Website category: sports
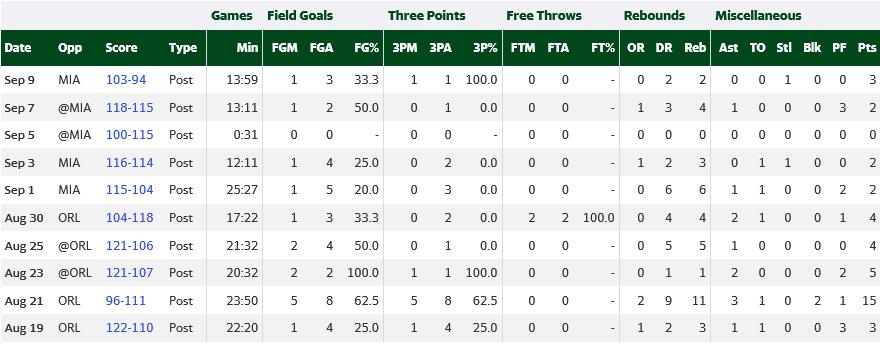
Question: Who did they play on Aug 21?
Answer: ORL

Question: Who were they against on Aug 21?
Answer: ORL

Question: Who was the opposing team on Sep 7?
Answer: MIA

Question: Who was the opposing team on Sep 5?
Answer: MIA

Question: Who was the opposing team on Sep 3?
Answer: MIA

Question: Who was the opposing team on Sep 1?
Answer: MIA

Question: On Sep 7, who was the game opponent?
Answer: MIA

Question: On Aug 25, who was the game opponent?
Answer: ORL

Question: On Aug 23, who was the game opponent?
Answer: ORL

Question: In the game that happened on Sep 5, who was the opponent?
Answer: MIA

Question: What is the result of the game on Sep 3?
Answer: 116-114

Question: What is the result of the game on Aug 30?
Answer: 104-118

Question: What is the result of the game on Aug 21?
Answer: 96-111

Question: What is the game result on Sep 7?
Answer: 118-115

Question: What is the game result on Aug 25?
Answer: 121-106

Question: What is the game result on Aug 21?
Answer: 96-111

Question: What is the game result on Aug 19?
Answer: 122-110

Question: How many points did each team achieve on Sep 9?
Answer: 103-94

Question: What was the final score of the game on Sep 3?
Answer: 116-114

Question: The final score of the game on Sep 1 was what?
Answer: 115-104

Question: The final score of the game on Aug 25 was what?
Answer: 121-106

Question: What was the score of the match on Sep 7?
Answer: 118-115

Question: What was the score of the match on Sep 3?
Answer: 116-114

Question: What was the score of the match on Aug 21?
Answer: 96-111

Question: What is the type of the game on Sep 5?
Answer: Post

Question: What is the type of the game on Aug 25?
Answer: Post

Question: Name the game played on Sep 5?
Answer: Post

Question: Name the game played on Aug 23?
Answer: Post

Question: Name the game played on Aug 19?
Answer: Post

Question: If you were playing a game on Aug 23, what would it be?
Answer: Post

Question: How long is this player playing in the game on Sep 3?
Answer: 12:11

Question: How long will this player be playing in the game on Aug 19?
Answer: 22:20

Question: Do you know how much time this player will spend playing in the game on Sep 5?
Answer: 0:31

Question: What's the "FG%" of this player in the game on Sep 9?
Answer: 33.3

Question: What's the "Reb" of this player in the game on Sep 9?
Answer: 2

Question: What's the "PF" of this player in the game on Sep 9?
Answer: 0

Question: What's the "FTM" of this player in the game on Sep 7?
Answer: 0

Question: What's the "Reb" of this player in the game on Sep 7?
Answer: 4

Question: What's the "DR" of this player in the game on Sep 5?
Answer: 0

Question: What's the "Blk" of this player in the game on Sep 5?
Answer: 0

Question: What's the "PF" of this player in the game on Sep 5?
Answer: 0

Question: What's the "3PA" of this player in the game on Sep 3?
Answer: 2

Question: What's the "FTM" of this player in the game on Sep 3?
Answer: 0

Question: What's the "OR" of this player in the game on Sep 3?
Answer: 1

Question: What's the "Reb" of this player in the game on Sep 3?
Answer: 3

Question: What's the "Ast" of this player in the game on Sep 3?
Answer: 0

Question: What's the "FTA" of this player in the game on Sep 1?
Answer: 0

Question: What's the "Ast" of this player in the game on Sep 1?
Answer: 1

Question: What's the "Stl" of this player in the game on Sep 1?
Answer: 0

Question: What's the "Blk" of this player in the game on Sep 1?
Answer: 0

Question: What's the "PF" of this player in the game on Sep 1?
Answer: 2

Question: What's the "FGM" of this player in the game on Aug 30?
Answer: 1

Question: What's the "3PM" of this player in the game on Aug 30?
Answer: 0

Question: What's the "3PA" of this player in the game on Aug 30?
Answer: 2

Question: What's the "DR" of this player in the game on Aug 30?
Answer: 4

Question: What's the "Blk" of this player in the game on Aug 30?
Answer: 0

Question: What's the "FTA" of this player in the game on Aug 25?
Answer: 0

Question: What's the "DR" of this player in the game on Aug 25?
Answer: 5

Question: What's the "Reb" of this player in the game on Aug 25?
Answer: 5

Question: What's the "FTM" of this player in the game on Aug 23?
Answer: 0

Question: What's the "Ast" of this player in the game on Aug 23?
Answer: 2

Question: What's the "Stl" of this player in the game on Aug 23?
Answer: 0

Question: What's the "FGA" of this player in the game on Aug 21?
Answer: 8

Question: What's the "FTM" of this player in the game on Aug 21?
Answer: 0